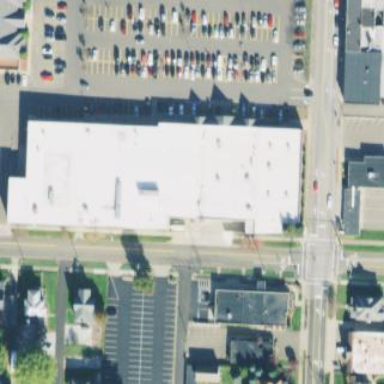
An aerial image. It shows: Retail building.